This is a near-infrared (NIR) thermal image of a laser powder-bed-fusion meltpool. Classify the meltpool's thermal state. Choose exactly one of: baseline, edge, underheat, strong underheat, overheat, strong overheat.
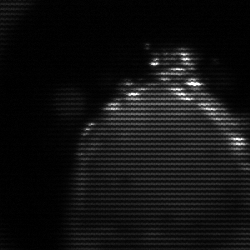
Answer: edge